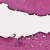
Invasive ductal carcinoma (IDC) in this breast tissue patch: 0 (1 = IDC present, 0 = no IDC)